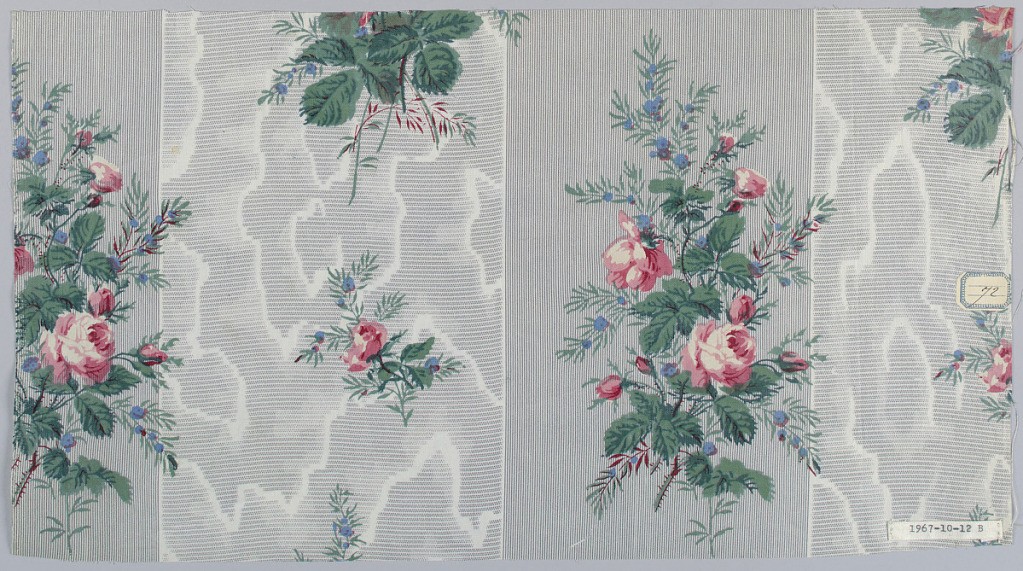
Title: Textile
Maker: Schwartz-Huguenin
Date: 1851–63
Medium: cotton Technique: printed by engraved roller on plain weave
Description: Three pieces, same ground design but different floral patterns. Ground printed , probably by Molette, in two wide stripes in grey, one in very narrow pin stripe, one in horizontal bars of minute dots with moire effect in white. A) Floral pattern in one stripe of rose cluster, small detached  roses in other. B) Different rose cluster. C) Long spray of roses and cream-colored flowers and smaller clusters.